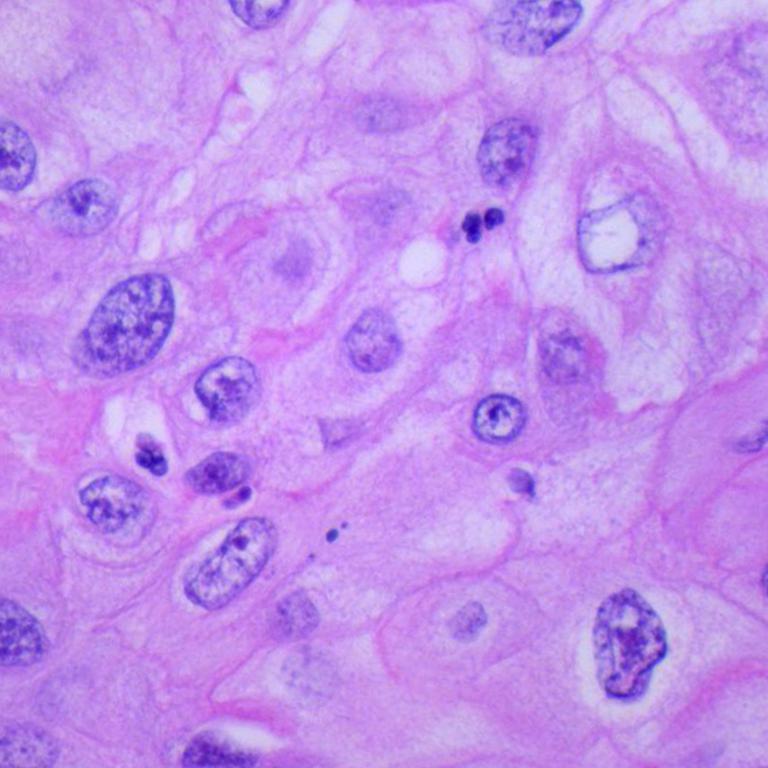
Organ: lung
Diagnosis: squamous carcinomas